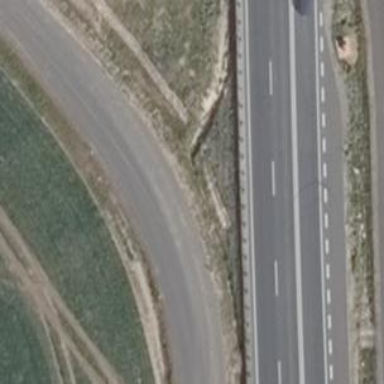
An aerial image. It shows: Passing place on the road.